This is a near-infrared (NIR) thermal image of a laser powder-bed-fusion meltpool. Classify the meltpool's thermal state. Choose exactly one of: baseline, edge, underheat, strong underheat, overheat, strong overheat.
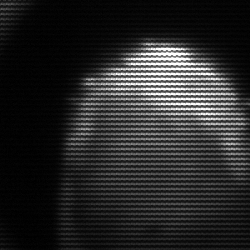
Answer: edge